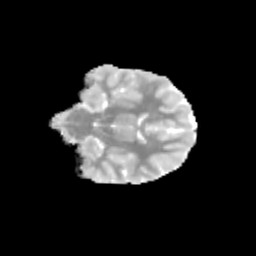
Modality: MD
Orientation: coronal
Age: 11
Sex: female
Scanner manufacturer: siemens
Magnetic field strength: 3 T
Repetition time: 3.8 s
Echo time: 0.07 s